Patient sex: F
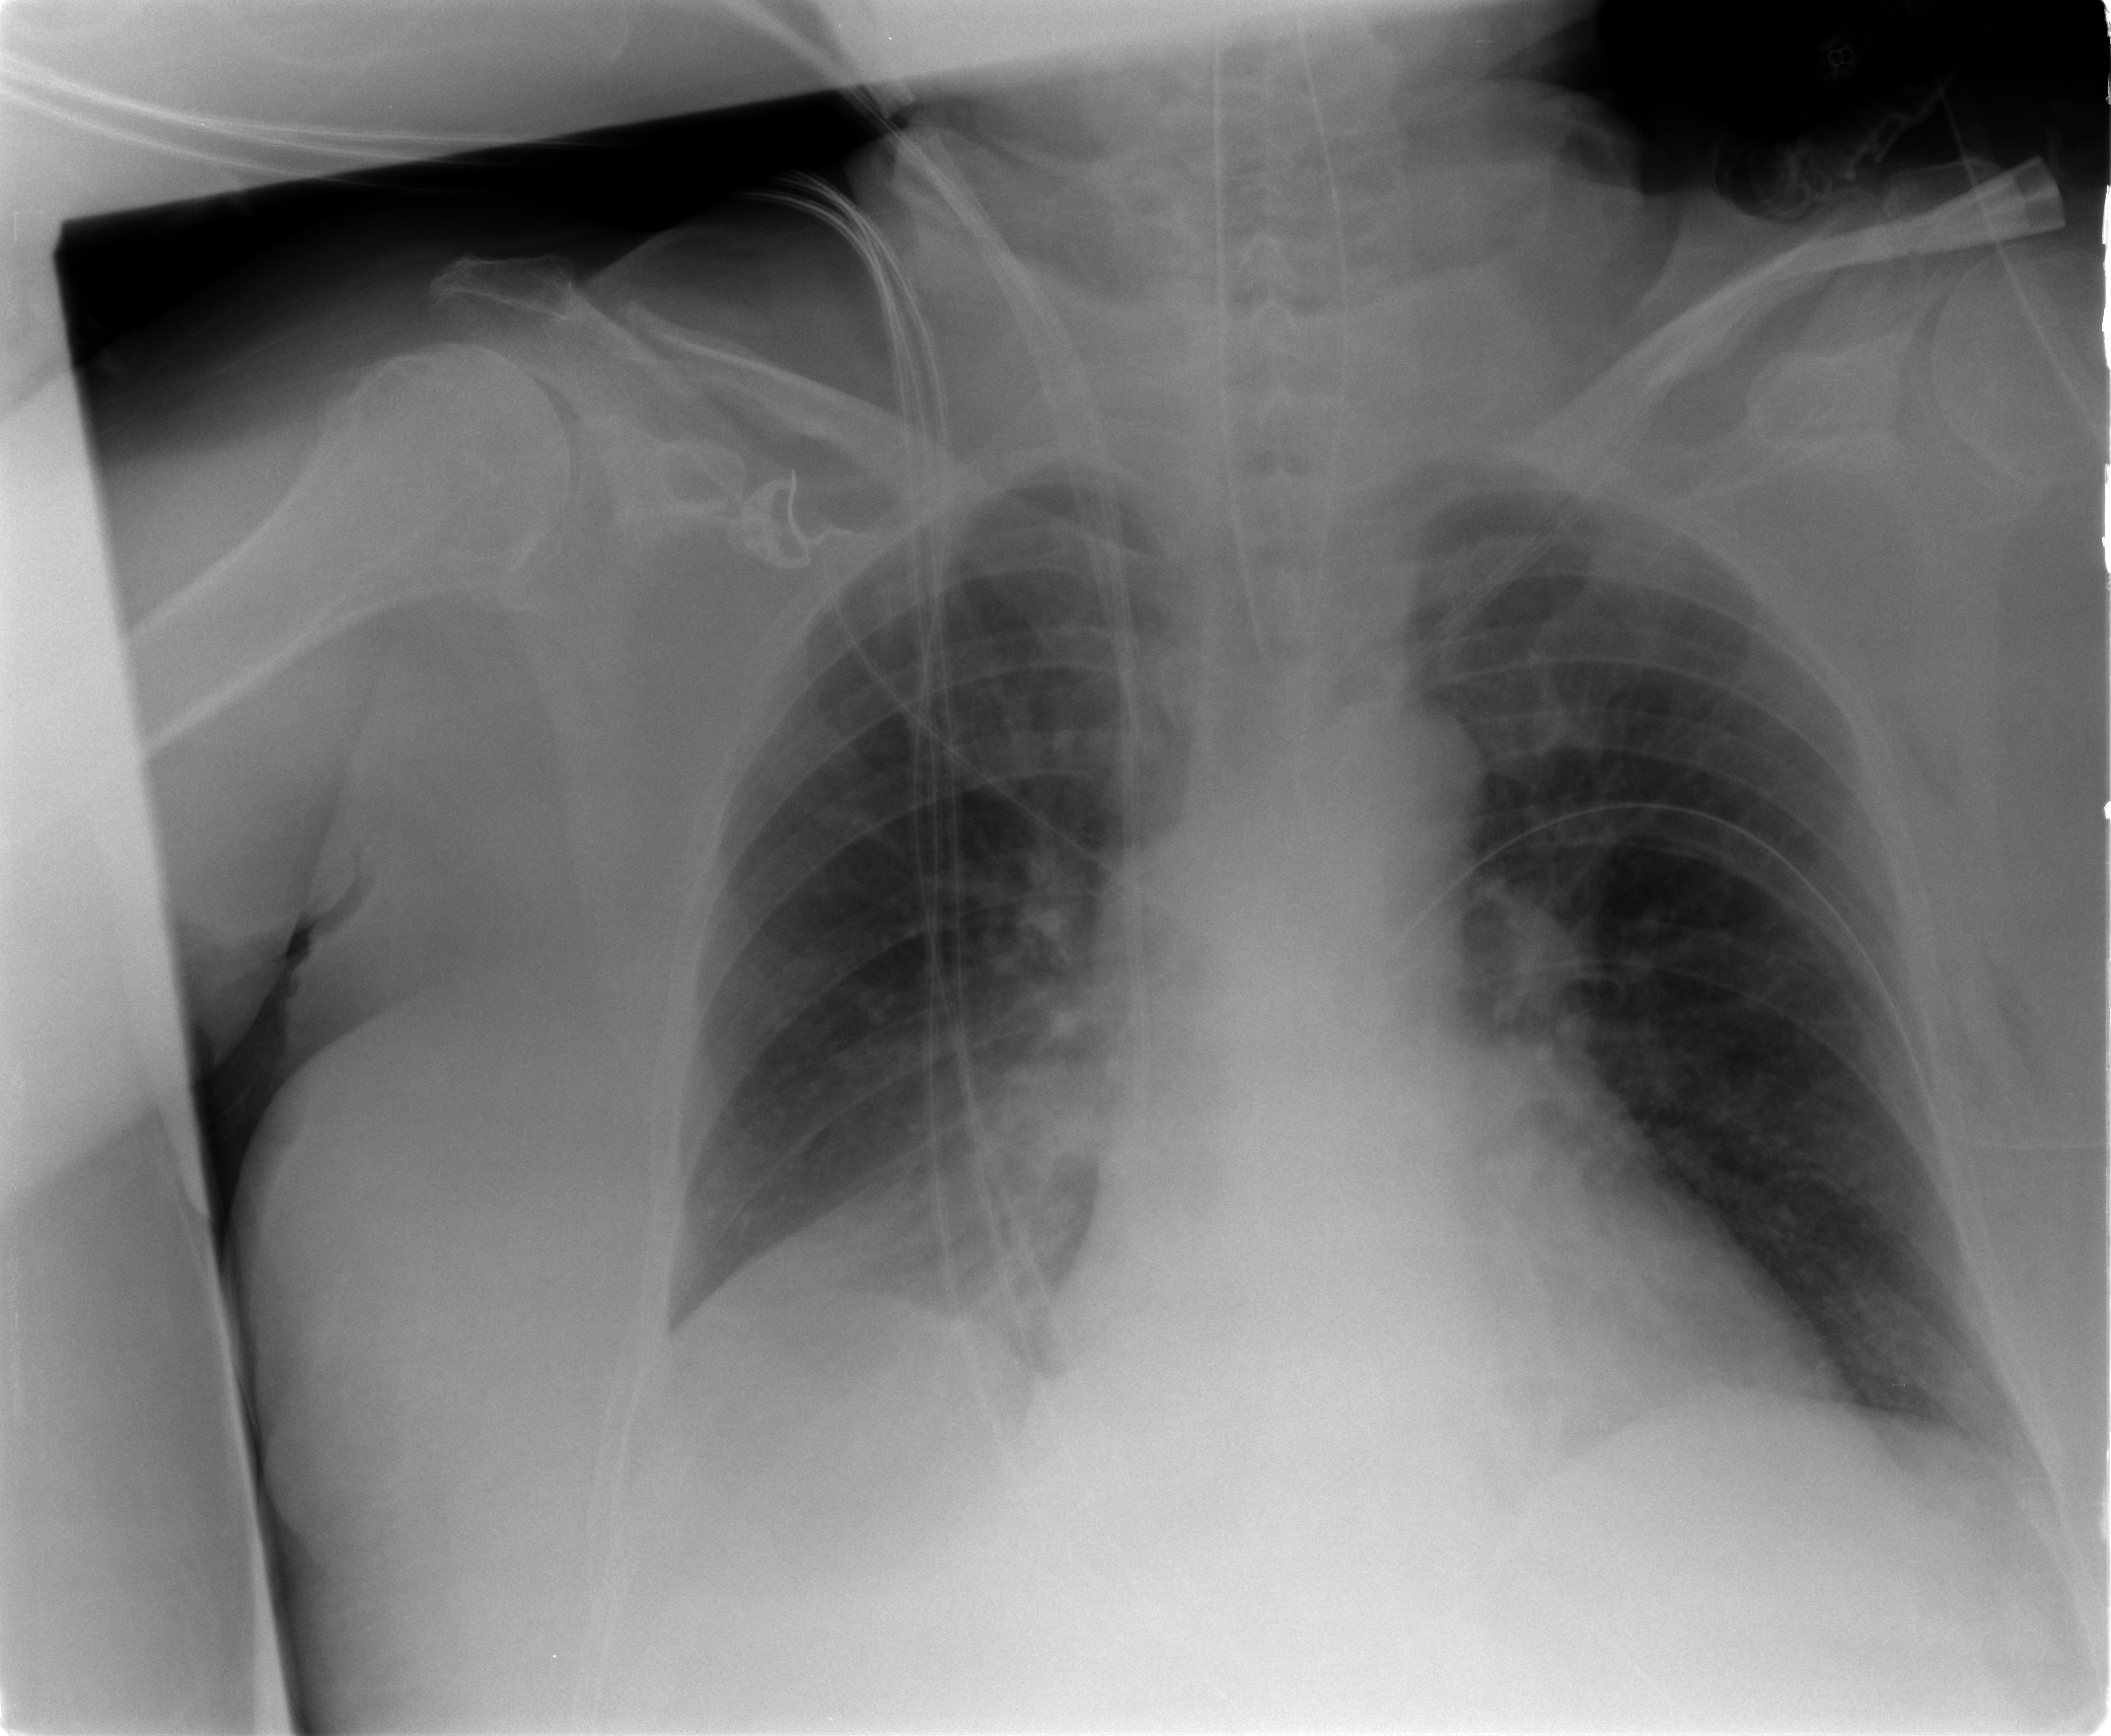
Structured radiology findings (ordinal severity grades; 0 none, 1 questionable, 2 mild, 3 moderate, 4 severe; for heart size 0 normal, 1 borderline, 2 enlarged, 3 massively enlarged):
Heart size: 0
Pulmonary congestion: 0
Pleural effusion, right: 2
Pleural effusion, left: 0
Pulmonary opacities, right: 0
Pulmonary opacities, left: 0
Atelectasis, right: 2
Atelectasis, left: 0